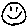
Label: smiley face